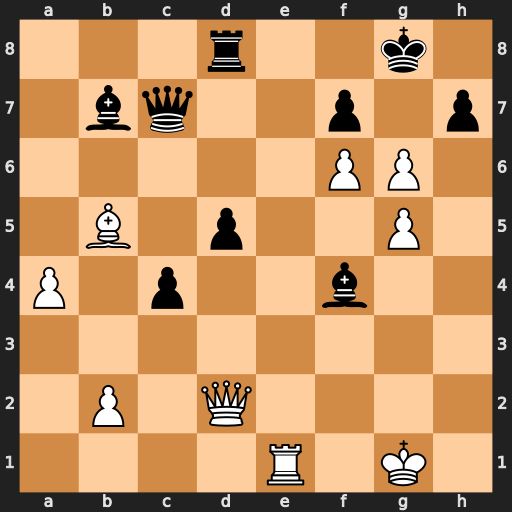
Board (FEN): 3r2k1/1bq2p1p/5PP1/1B1p2P1/P1p2b2/8/1P1Q4/4R1K1
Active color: w
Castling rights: -
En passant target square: -
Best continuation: gxf7+ Kxf7 Re7+